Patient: sex M, age 69
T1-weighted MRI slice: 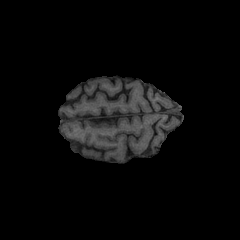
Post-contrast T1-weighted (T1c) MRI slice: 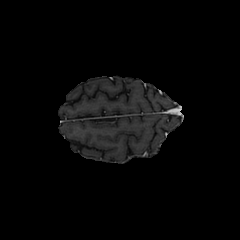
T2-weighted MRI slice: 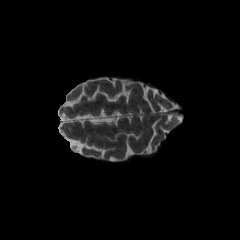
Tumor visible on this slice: no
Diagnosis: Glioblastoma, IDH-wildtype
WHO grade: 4